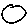
Label: circle